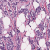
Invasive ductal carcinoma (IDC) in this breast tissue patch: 1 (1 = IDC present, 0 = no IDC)